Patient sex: M
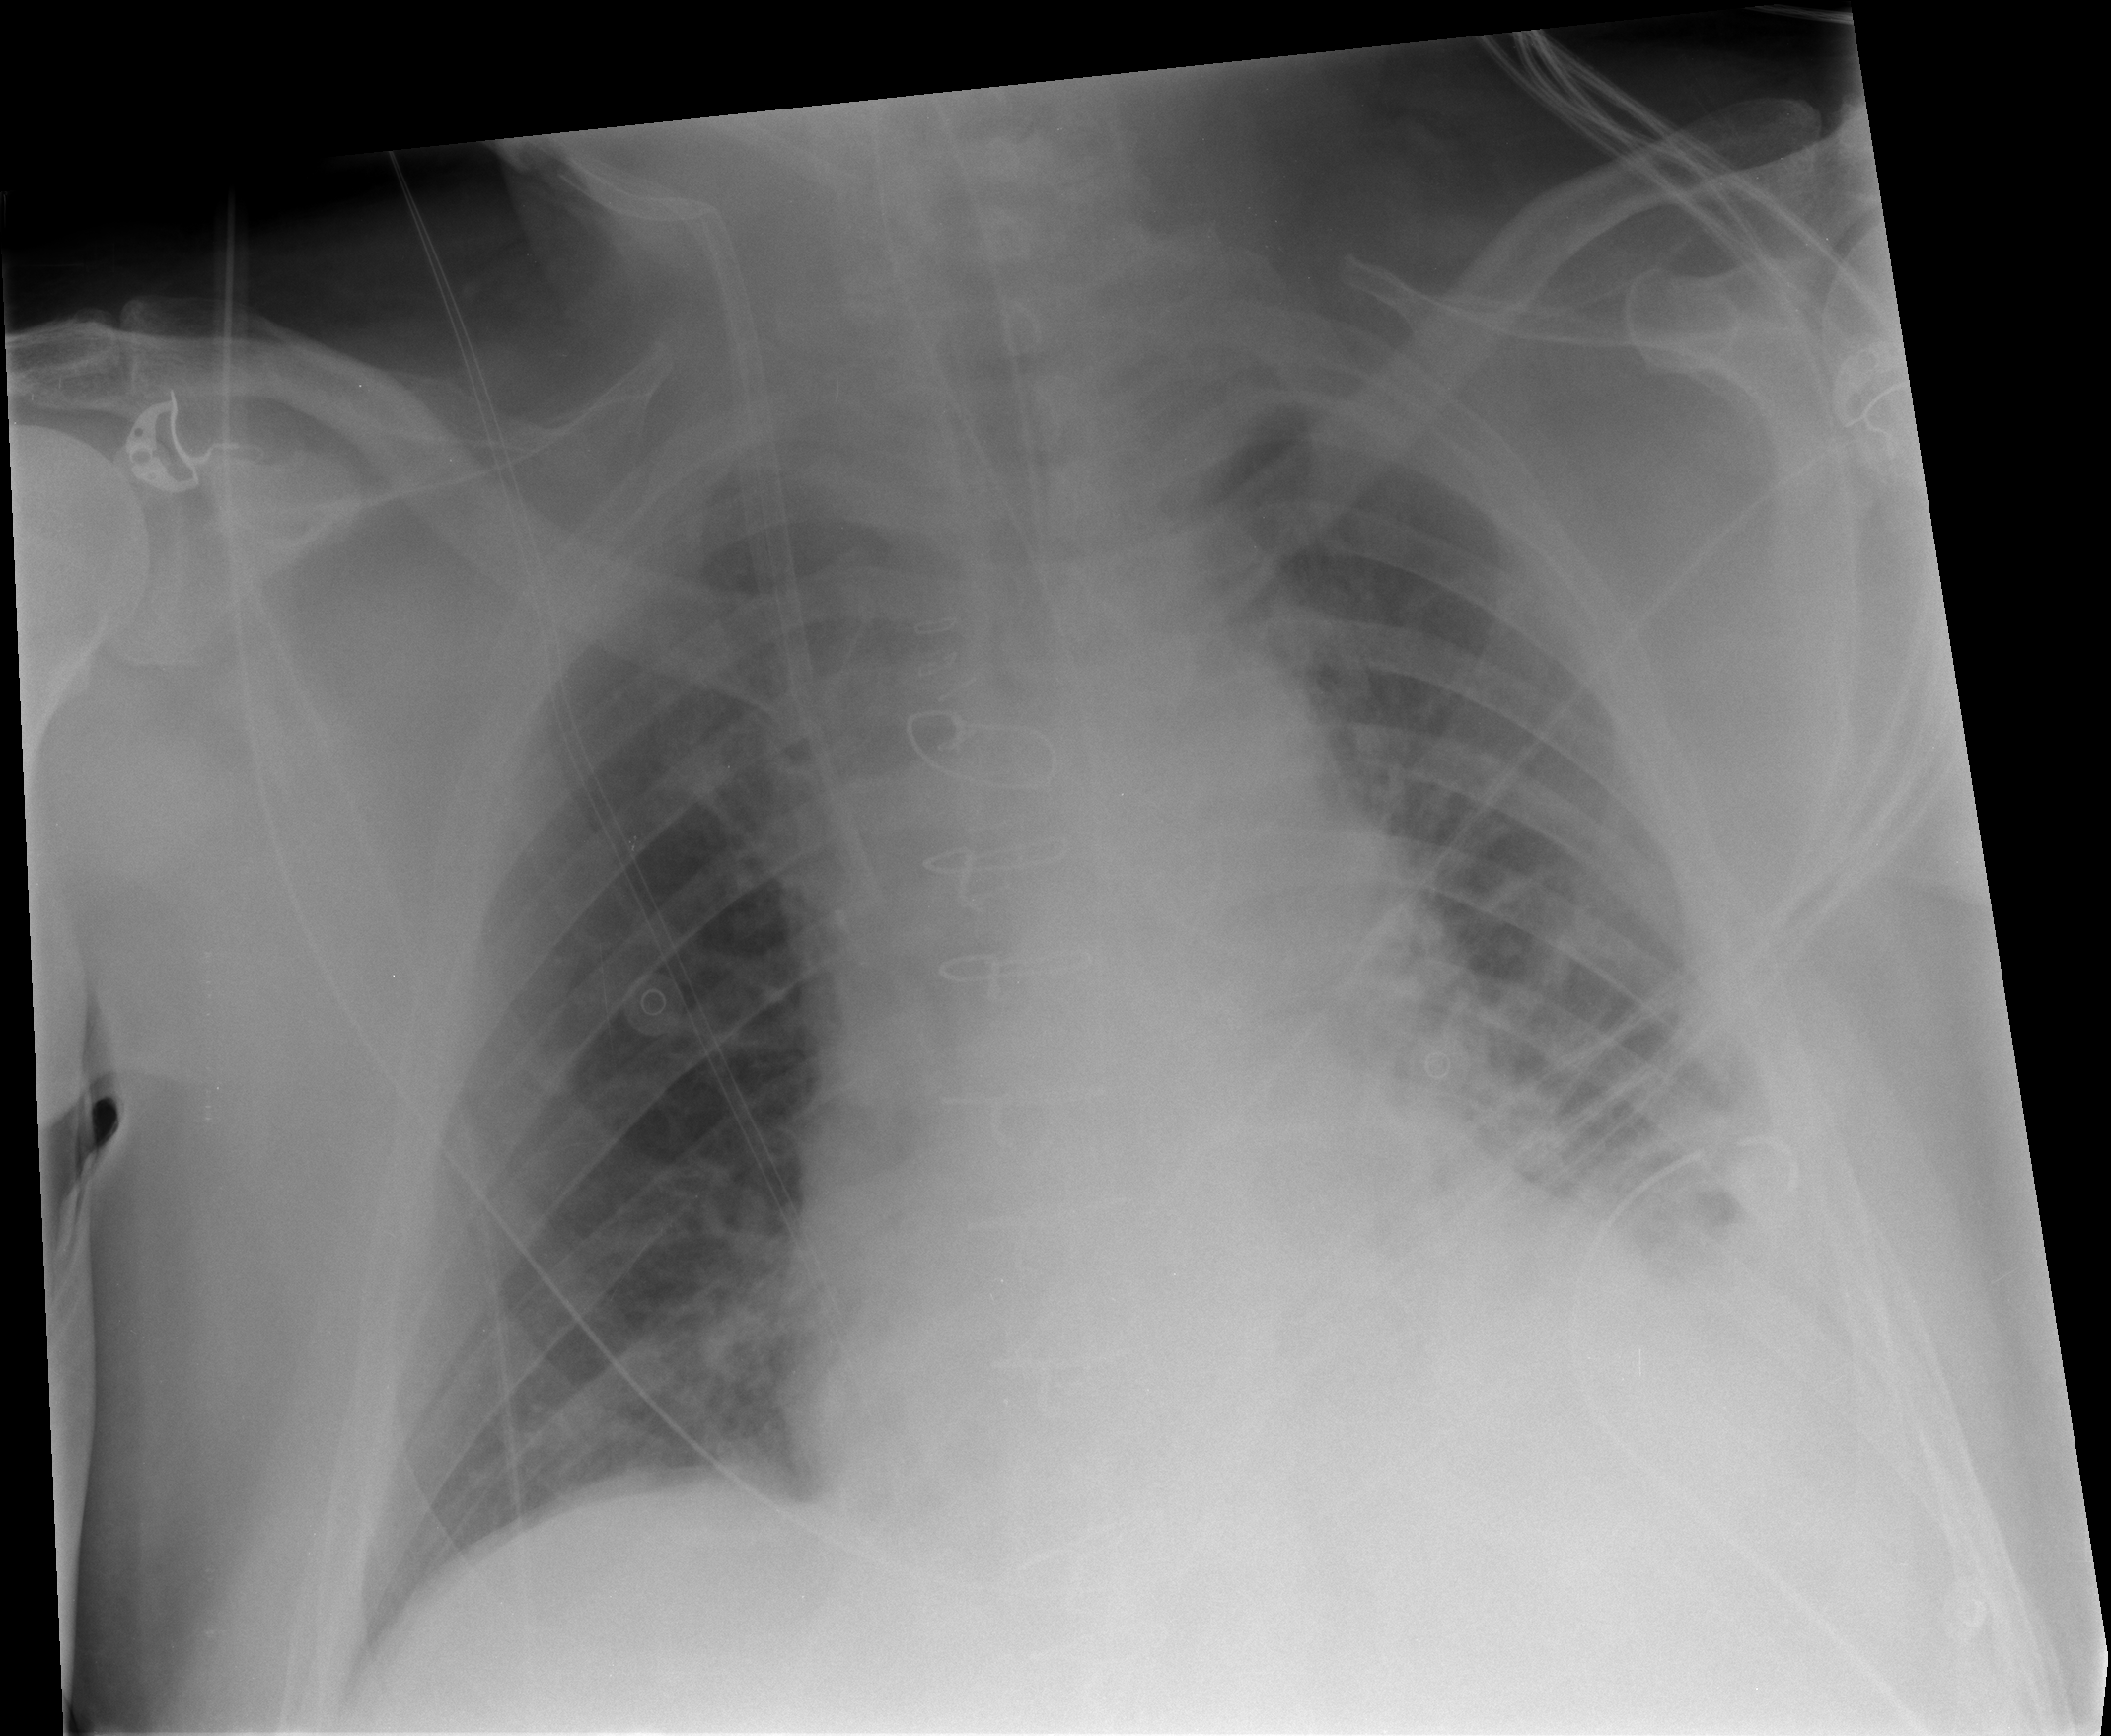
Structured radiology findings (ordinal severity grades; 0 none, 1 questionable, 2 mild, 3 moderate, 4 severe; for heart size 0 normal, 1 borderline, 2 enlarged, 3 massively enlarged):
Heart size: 0
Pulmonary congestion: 2
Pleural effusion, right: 0
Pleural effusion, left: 2
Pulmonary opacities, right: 0
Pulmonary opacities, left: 0
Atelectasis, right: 0
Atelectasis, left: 2